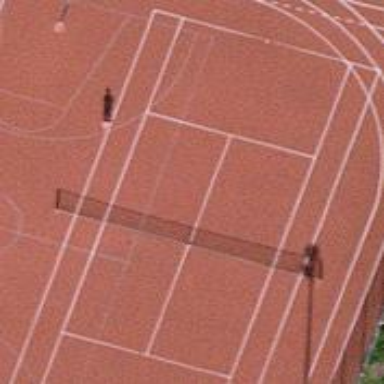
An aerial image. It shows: Tennis court on pitch designated for leisure land.